七年级 · 计数
(2021 秋 - 新化县期末) 为了调查同学们对垃圾分类知识的了解程度, 某校数学兴趣小组的同学在本校学生中开展主题为 “垃圾分类知识知多少” 的专题调查活动, 采取随机抽样的方式进行问卷调查. 问卷调查结果分为三类, $A$ : 熟悉, $B$ : 了解较多, $C$ : 一般了解. 图(1)和图(2)是他们采集数据后,绘制的两幅不完整的统计图, 请你根据图中提供的信息解答以下问题:

（1）求本次随机抽取问卷调查的人数; （2）在条形图中, 将表示 “一般了解” 的部分补充完整;

（3）在扇形统计图中, 计算 “了解较多” 部分所对应的扇形圆心角的度数.

图(1)

图(2)
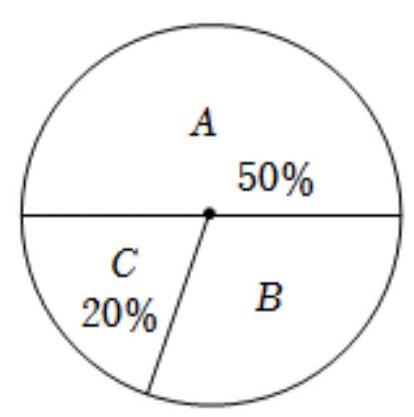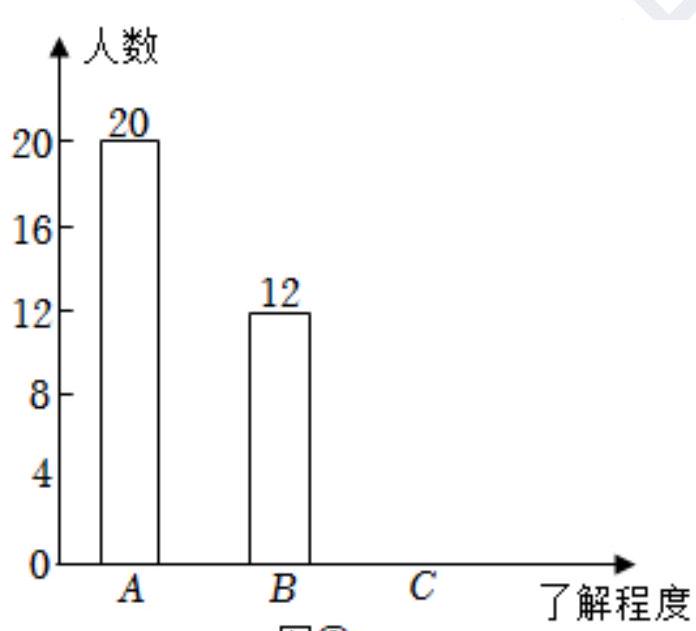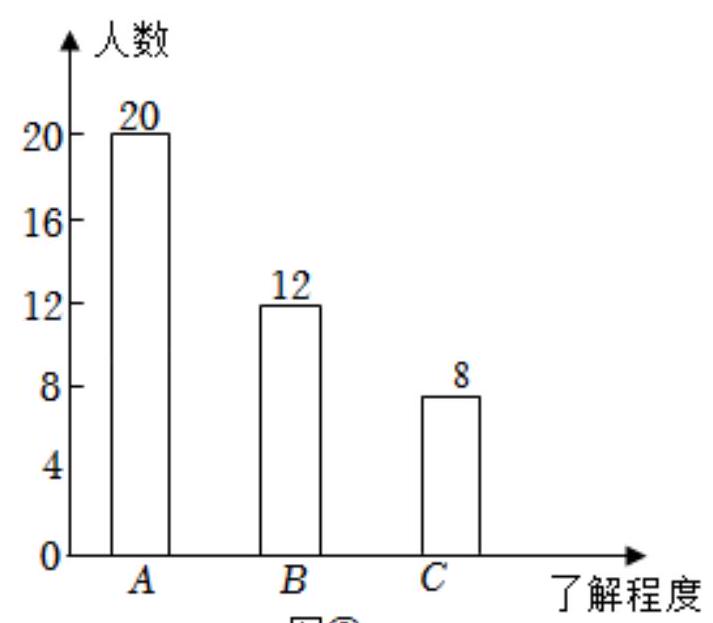
答案: 解: (1) $20 \div 50 \%=40$ (人), 答: 本次随机抽取问卷调查的人数为 40 人;

(2) $C:$ 一般了解的人数为: $40-20-12=8$ (人), 补图如图所示:

图(2)

(3) $360^{\circ} \times(1-50 \%-20 \%)=108^{\circ}$, 所以 “了解较多” 部分所对应的扇形圆心角的度数为 $108^{\circ}$.
解析: (1) 根据类别为 $A$ 的人数和所占的百分比, 可以求得本次调查的人数;

（2）根据 (1) 中的结果和条形统计图中的数据, 可以计算出类别为 $C$ 的人数, 然后将条形统计图补充完整; (3) 用 $360^{\circ}$ 乘 “了解较多” 所占比例即可.

【答案】解: (1) $20 \div 50 \%=40$ (人), 答: 本次随机抽取问卷调查的人数为 40 人;

(2) $C:$ 一般了解的人数为: $40-20-12=8$ (人), 补图如图所示:

图(2)

(3) $360^{\circ} \times(1-50 \%-20 \%)=108^{\circ}$, 所以 “了解较多” 部分所对应的扇形圆心角的度数为 $108^{\circ}$.

【点睛】本题考查条形统计图、扇形统计图, 解答本题的关键是明确题意, 利用数形结合的思想解答.